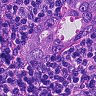
Metastatic tissue present: yes